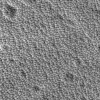
Atmospheric dust classification: not_dusty